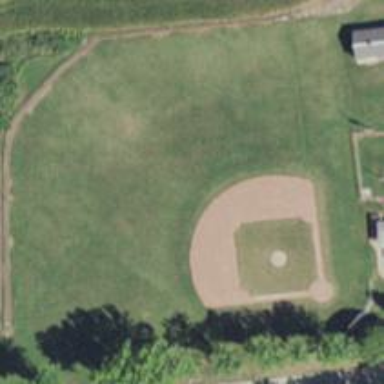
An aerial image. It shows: Baseball pitch for leisure land.